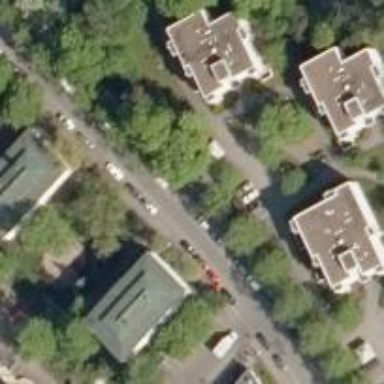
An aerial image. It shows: Asphalt cycleway.